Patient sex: M
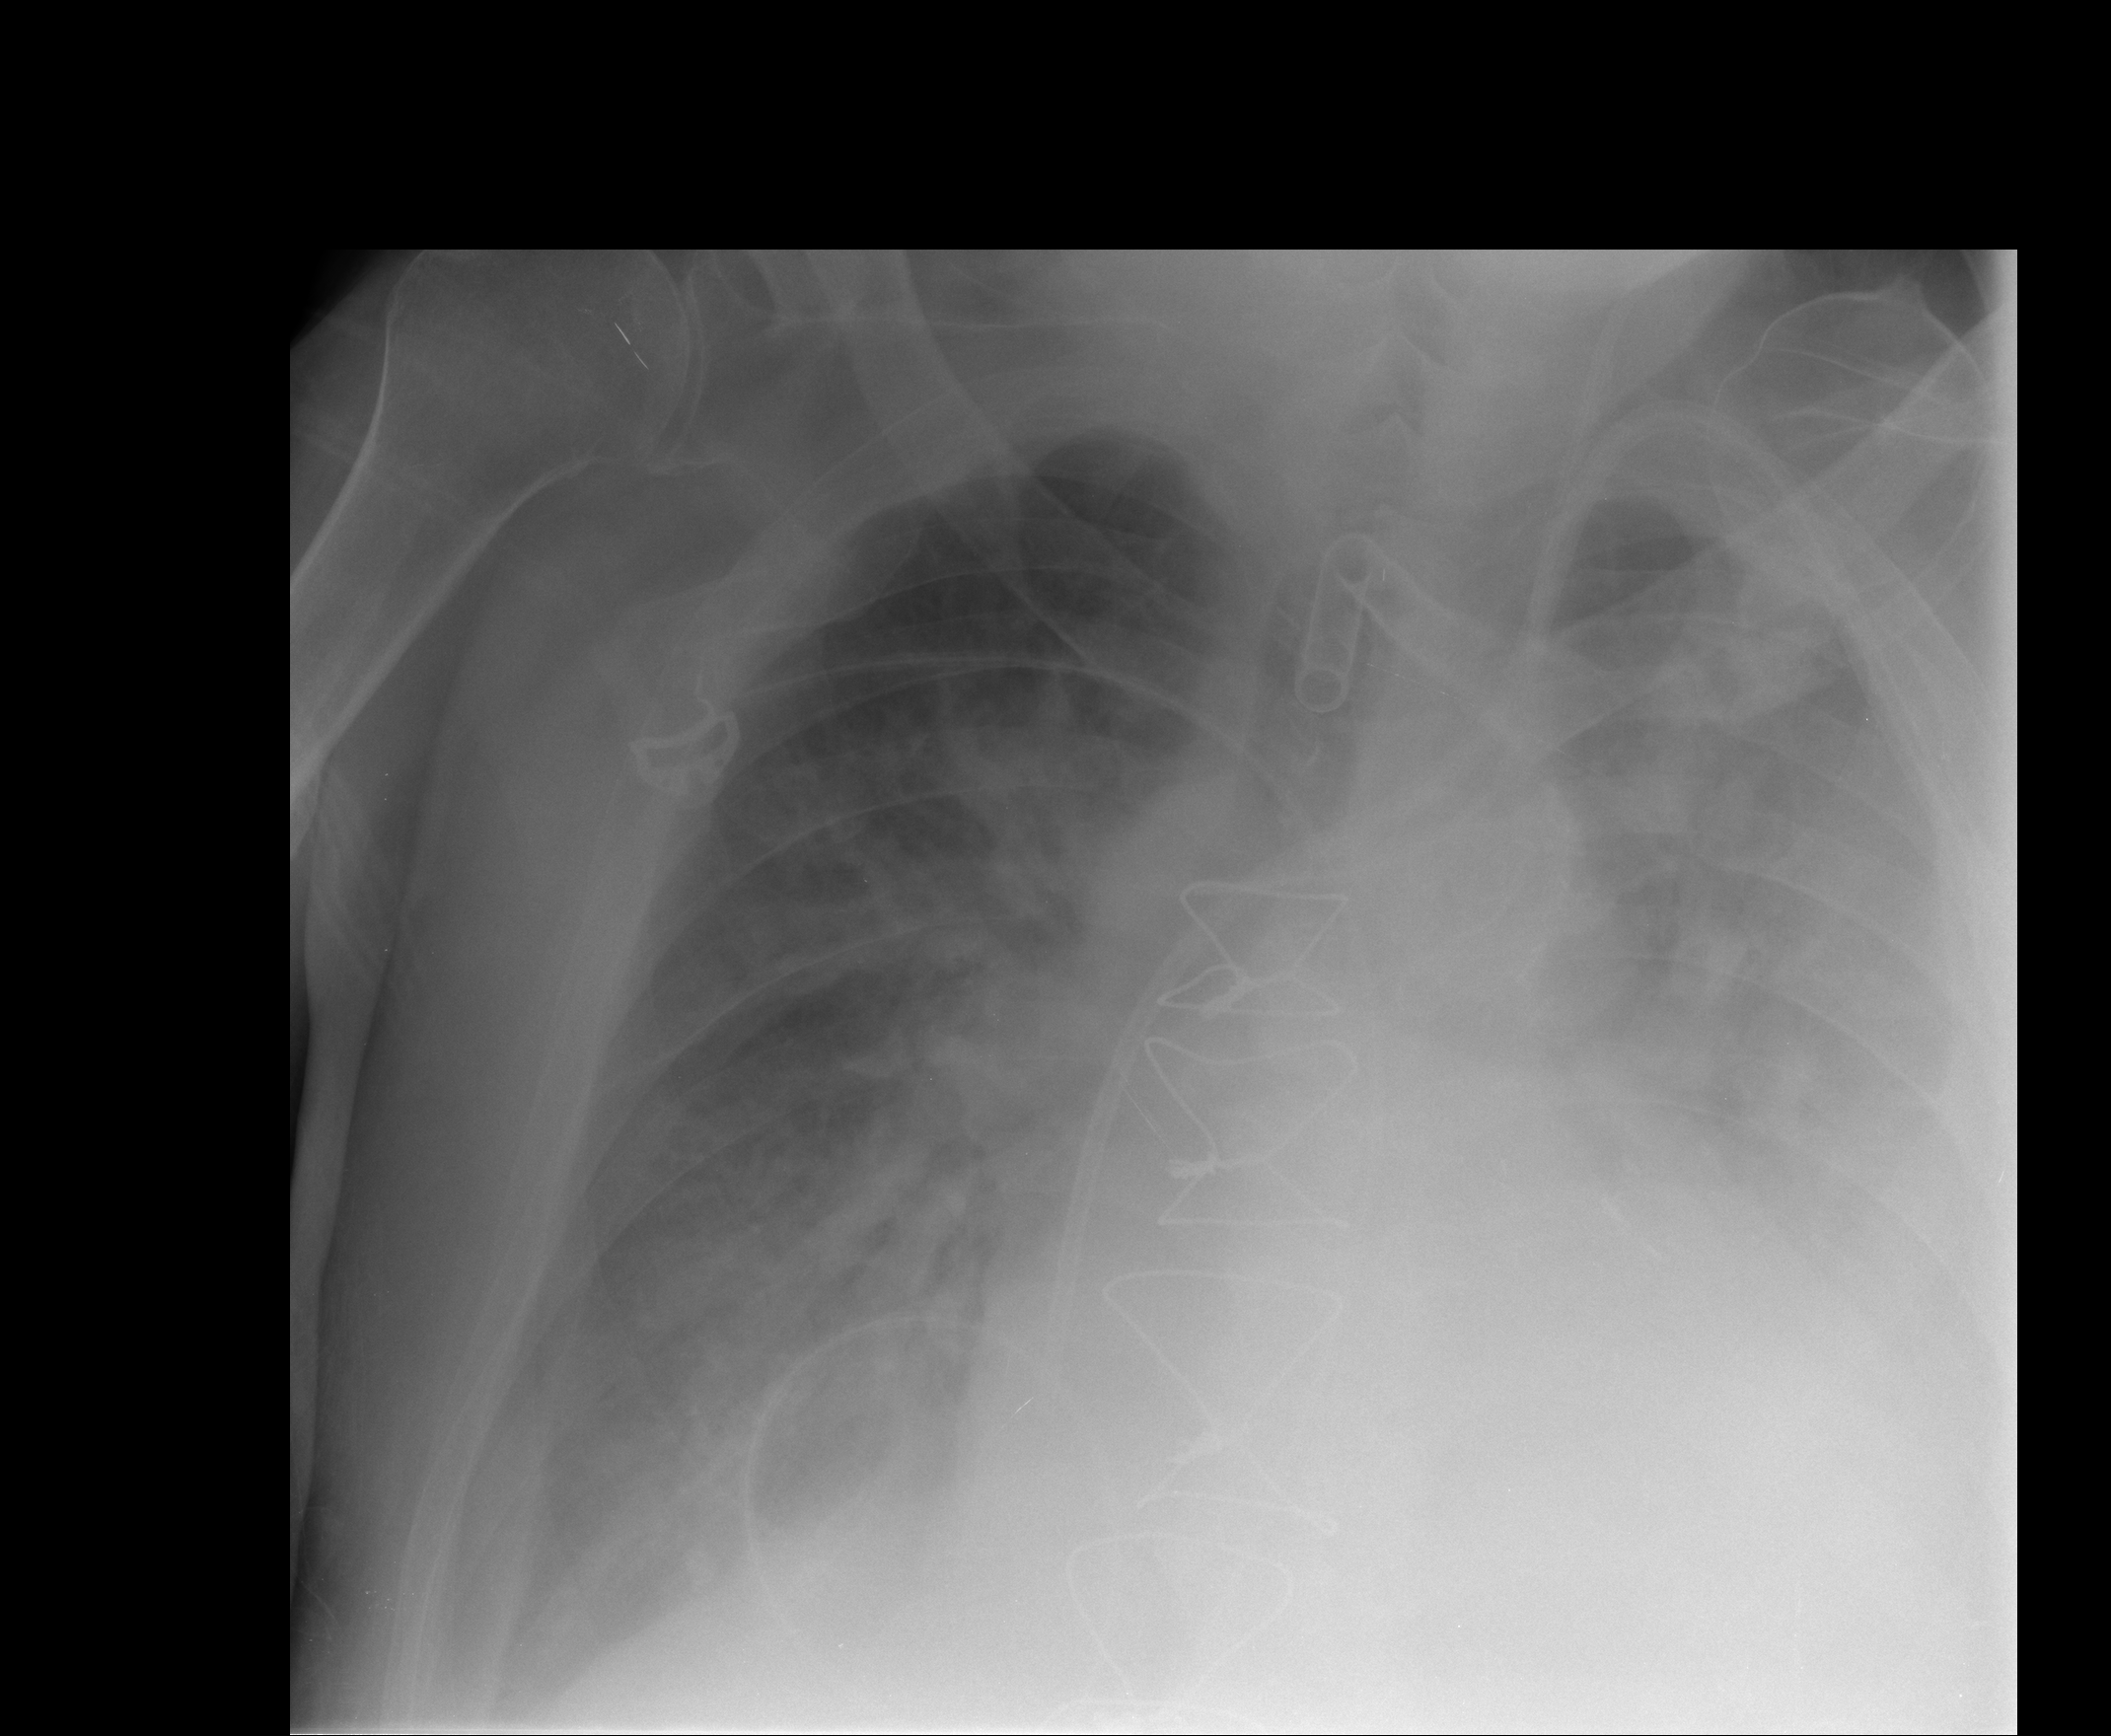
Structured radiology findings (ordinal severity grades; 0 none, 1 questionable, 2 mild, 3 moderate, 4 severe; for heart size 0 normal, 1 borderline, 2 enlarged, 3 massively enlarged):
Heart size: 2
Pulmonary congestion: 3
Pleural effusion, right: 3
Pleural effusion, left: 3
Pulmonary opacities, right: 3
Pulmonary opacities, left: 2
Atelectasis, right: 2
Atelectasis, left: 2